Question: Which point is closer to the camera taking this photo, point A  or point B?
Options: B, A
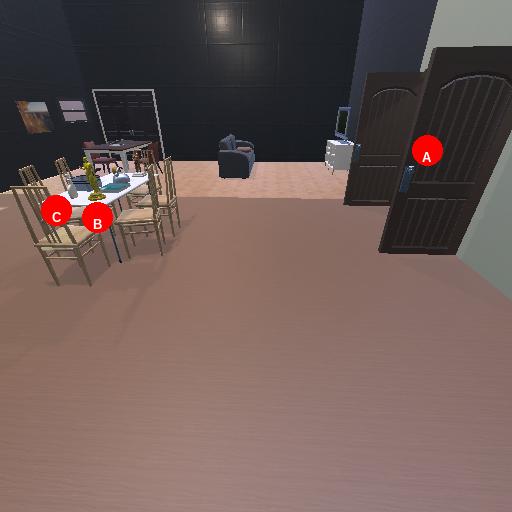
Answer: B